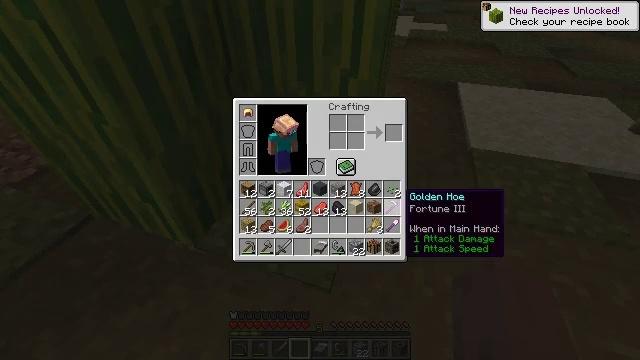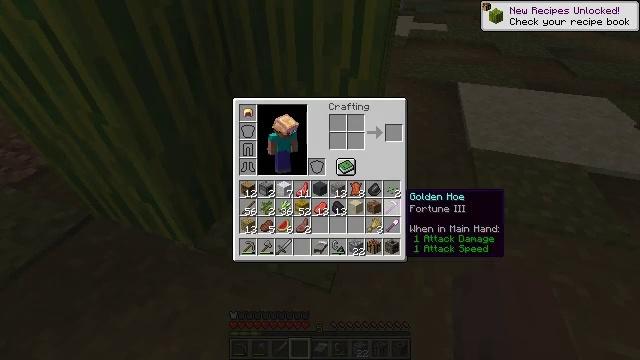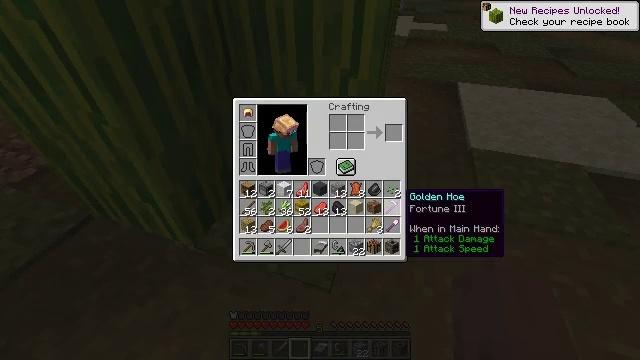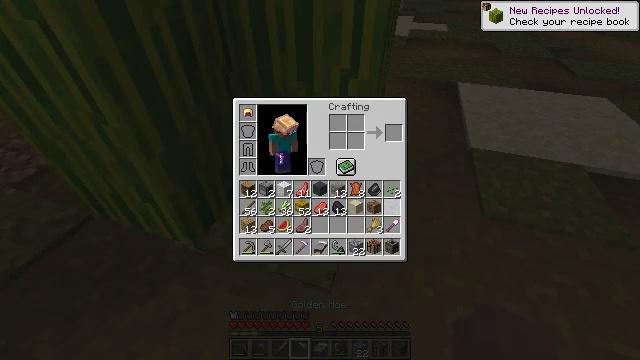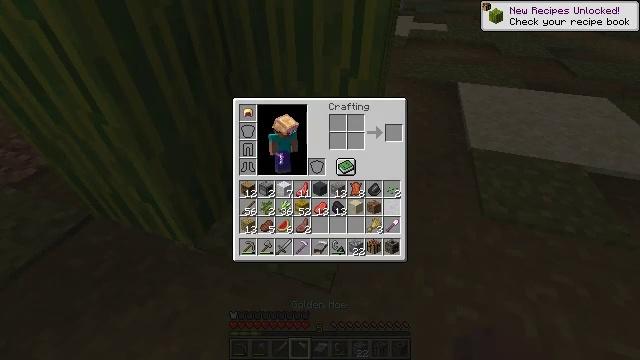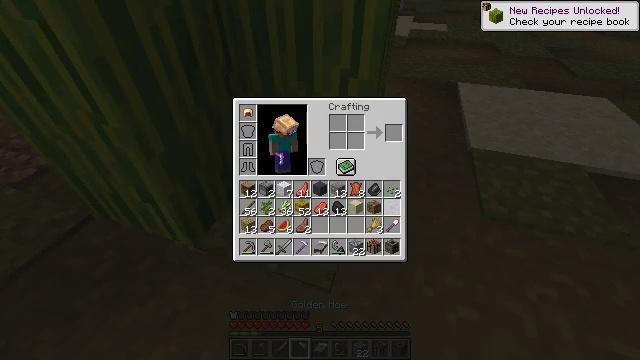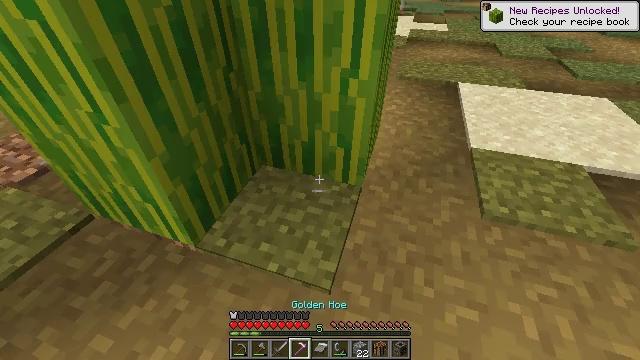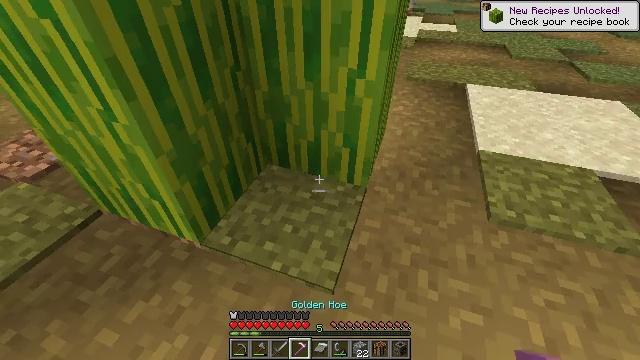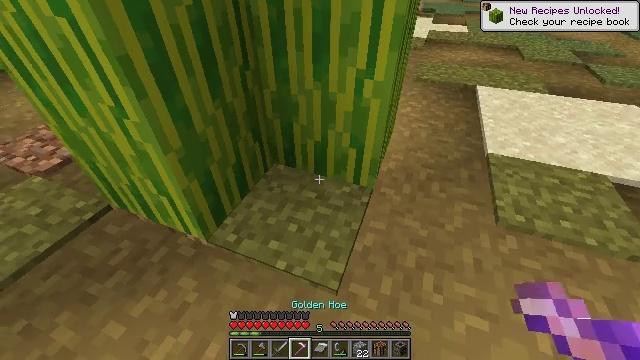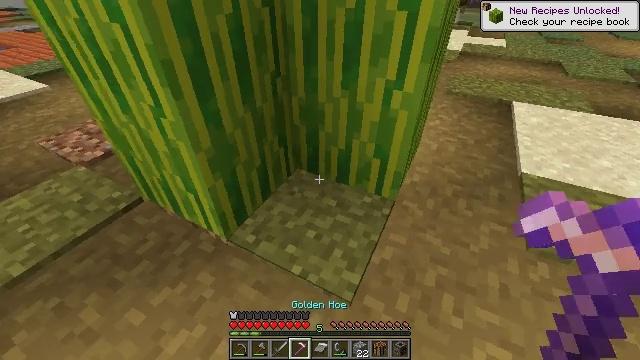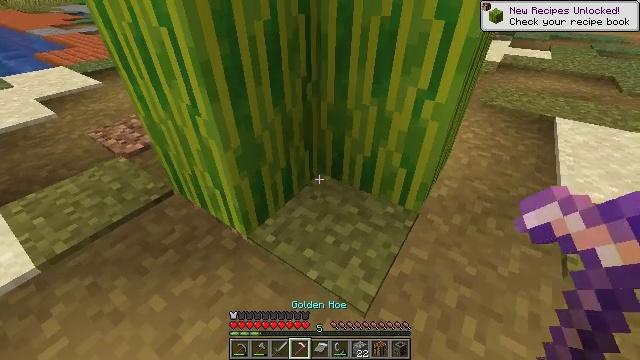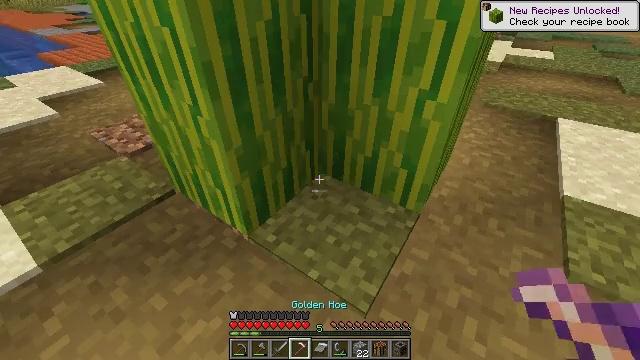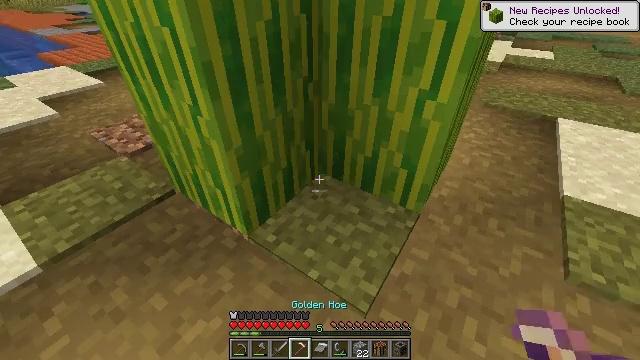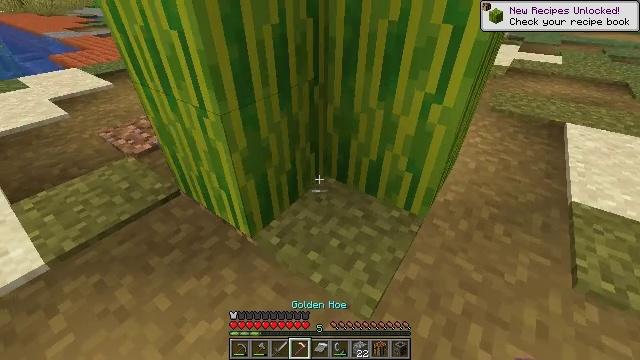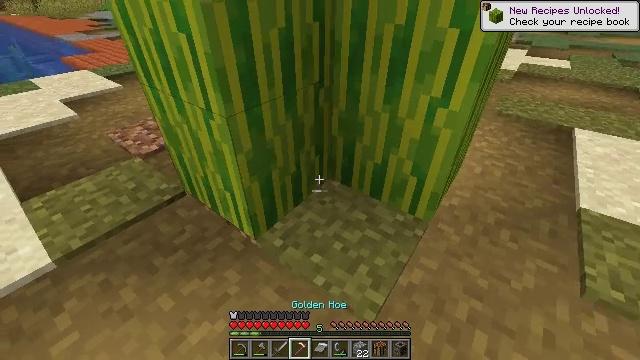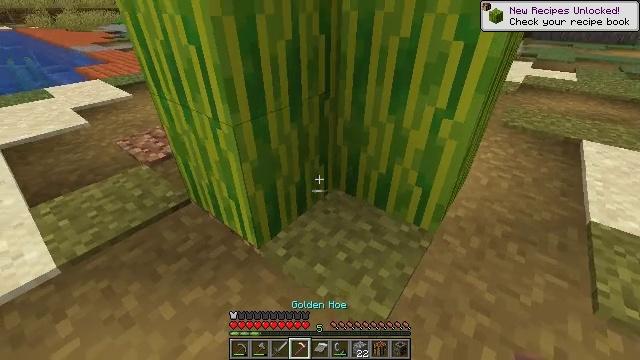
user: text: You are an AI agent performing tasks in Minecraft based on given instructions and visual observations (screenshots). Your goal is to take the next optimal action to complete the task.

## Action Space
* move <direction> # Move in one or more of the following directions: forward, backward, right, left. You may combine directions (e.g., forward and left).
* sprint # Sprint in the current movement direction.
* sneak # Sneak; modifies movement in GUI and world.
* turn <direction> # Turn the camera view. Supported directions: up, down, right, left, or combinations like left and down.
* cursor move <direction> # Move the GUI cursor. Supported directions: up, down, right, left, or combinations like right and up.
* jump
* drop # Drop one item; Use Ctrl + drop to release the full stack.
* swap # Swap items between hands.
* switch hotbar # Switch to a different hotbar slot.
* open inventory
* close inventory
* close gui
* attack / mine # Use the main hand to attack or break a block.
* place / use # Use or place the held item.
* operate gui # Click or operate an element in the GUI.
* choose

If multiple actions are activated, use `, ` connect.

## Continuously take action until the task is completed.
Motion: motion action
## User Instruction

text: Gather melon for food.
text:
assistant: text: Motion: sneak
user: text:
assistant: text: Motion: sneak
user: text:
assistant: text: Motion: sneak, operate gui
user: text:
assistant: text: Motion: sneak, operate gui
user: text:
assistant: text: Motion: sneak, operate gui
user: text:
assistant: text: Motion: sneak, close inventory
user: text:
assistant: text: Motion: turn left, close inventory
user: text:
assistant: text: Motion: turn left, close inventory
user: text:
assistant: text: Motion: turn left and up
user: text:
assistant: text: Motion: turn left and up
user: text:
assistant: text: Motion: no_op
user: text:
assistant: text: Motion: no_op
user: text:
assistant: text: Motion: turn left
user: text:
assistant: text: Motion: turn left
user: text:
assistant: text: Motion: turn left and up
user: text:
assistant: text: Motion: turn left and up
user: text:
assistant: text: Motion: turn left and up
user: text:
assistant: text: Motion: turn left, attack / mine
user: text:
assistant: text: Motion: attack / mine
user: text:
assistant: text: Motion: turn left, attack / mine
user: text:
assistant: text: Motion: attack / mine
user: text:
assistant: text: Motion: attack / mine
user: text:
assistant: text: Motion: attack / mine
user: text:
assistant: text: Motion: attack / mine
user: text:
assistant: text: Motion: attack / mine
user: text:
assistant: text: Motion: attack / mine
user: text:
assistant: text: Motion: attack / mine
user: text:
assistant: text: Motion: attack / mine
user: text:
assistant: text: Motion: attack / mine
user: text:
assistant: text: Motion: attack / mine